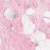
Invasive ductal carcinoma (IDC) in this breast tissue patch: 0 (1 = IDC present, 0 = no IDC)